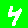
Digit: 4